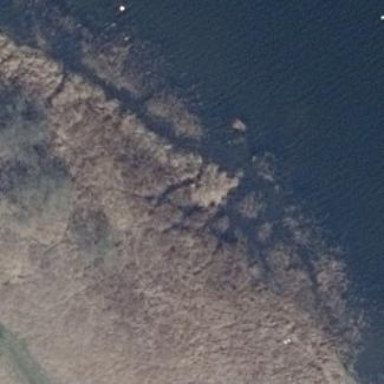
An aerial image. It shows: Reedbed in wetland area.